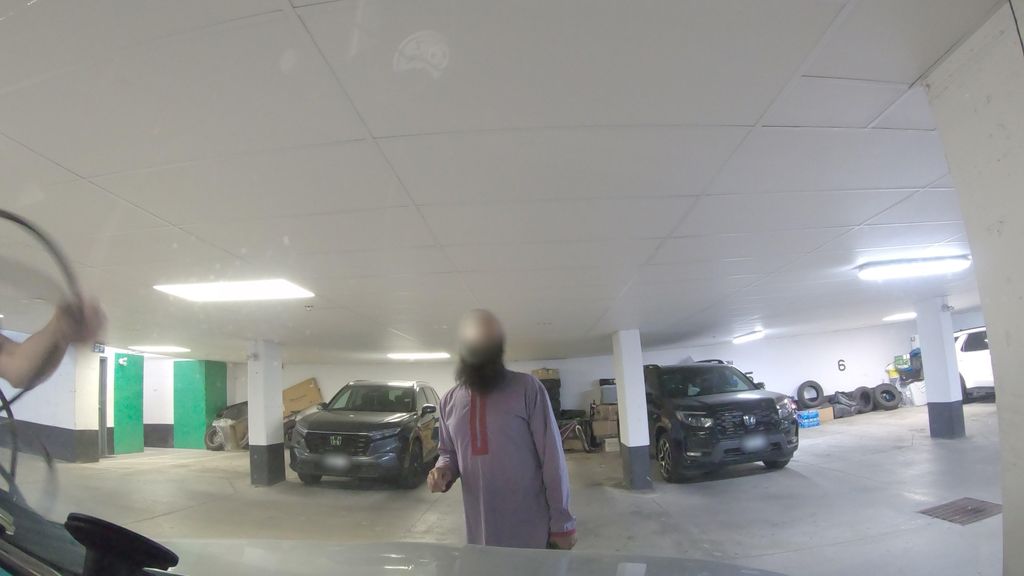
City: toronto